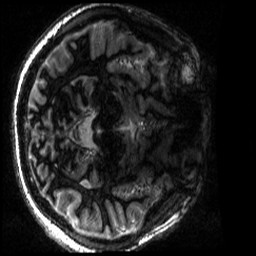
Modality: MP2RAGE
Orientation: axial
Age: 20
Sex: male
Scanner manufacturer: siemens
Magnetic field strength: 6.98 T
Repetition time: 6 s
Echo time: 0.00283 s